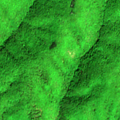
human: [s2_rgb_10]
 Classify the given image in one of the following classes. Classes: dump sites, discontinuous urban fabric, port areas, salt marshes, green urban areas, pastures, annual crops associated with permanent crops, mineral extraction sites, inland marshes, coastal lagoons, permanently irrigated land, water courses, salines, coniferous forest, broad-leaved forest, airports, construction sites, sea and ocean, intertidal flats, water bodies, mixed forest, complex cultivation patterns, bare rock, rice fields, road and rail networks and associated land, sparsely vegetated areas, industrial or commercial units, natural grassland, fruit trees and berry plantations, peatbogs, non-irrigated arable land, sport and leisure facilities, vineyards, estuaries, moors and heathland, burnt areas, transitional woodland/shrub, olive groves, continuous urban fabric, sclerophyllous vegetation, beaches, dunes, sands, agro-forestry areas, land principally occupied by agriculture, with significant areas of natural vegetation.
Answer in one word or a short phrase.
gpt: broad-leaved forest